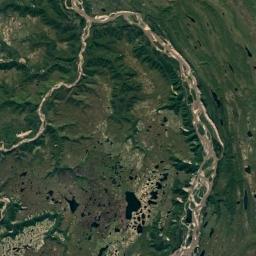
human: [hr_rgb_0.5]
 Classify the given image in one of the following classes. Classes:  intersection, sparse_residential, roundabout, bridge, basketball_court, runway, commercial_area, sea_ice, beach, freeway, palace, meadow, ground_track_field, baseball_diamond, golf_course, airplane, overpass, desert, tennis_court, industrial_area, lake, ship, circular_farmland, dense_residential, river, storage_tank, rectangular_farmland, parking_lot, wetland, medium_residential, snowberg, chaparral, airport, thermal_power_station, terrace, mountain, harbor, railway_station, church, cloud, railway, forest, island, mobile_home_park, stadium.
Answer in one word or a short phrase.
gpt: mountain